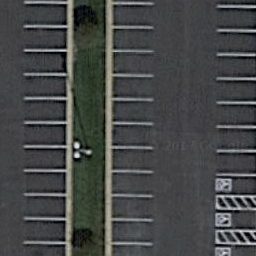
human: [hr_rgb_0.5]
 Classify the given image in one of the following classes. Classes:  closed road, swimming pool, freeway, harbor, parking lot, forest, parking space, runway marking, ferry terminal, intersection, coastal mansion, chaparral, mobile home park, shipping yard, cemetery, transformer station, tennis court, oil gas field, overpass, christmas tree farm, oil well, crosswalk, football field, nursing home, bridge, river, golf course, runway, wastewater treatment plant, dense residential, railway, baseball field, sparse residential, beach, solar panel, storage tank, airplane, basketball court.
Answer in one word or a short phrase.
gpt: parking space